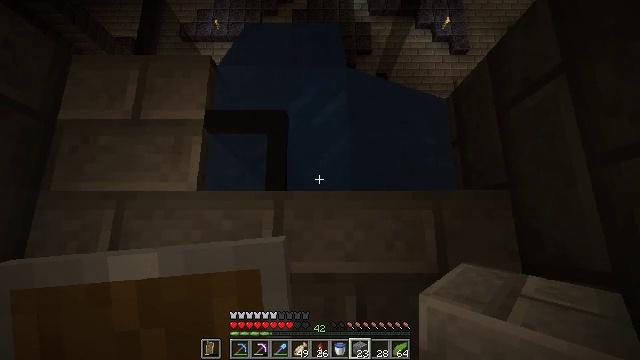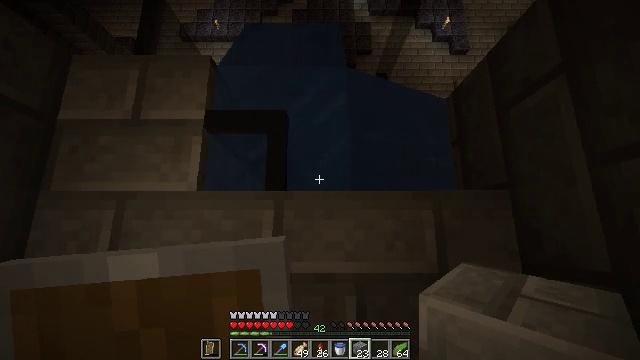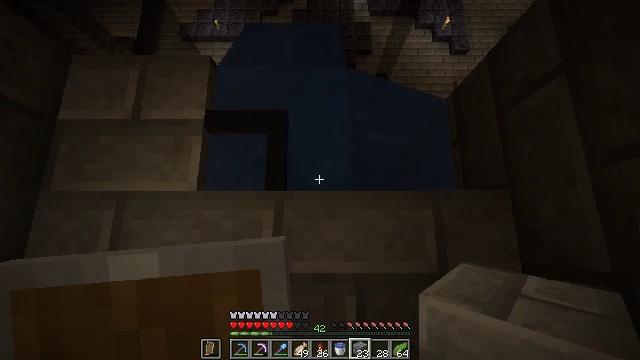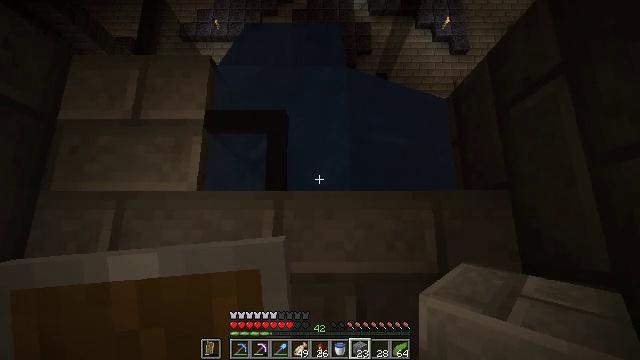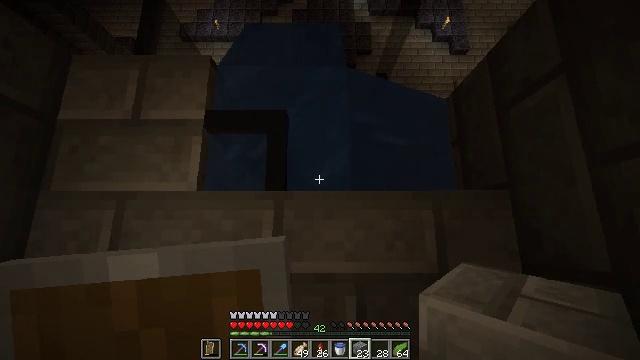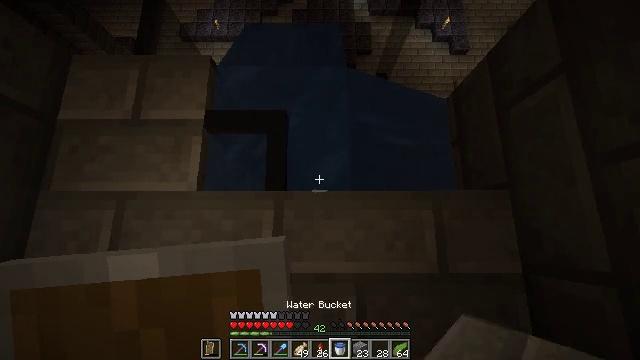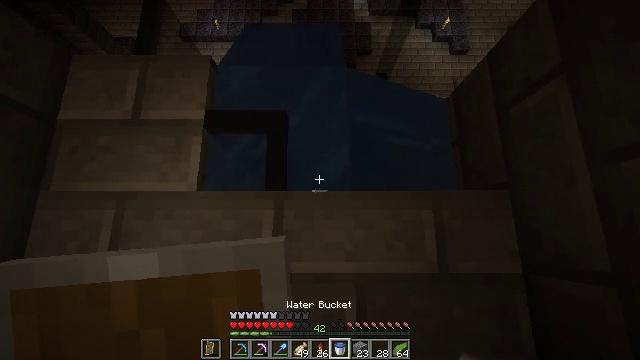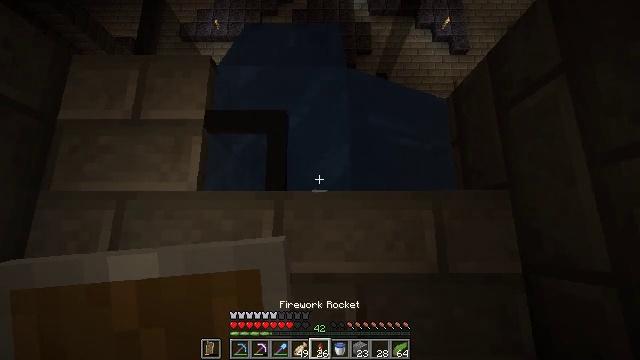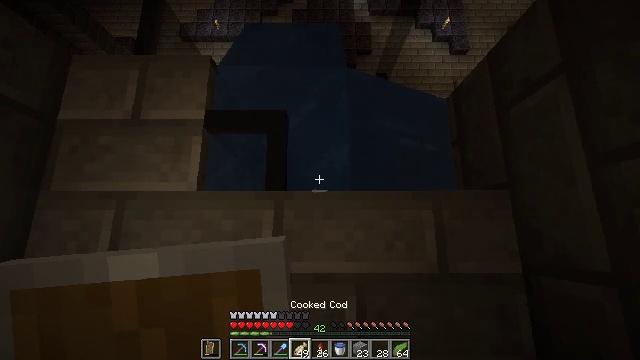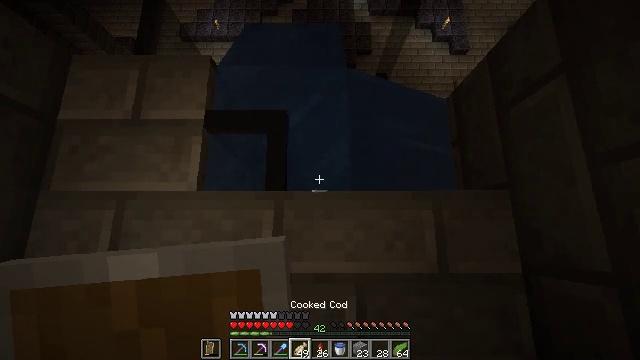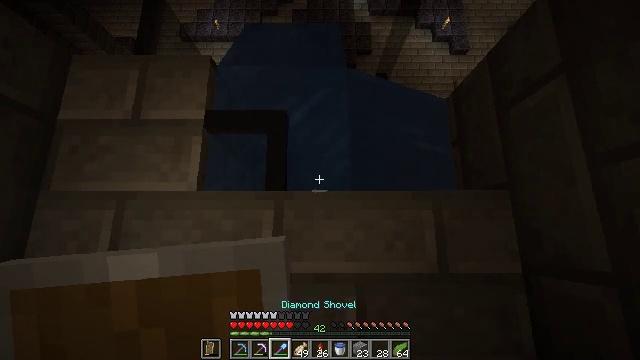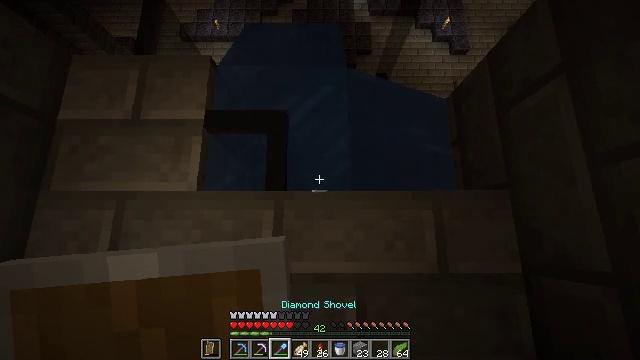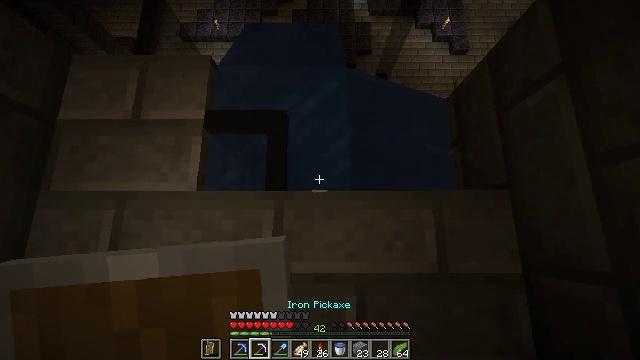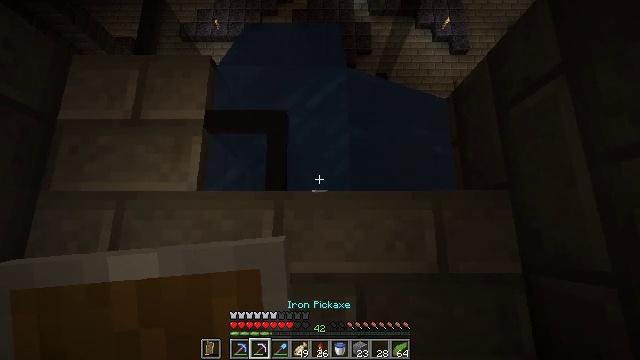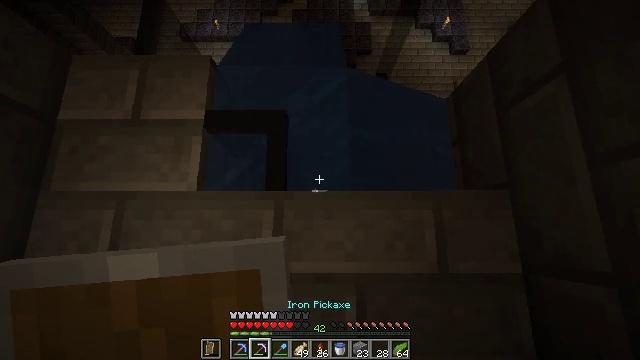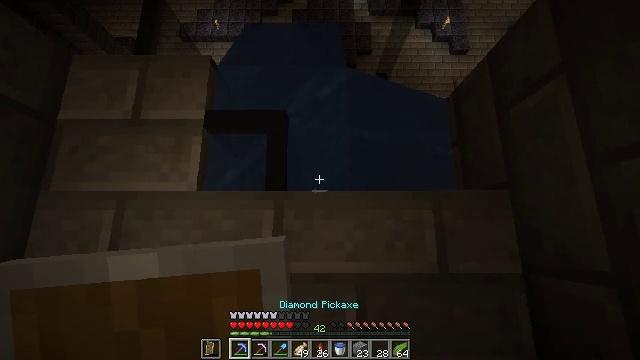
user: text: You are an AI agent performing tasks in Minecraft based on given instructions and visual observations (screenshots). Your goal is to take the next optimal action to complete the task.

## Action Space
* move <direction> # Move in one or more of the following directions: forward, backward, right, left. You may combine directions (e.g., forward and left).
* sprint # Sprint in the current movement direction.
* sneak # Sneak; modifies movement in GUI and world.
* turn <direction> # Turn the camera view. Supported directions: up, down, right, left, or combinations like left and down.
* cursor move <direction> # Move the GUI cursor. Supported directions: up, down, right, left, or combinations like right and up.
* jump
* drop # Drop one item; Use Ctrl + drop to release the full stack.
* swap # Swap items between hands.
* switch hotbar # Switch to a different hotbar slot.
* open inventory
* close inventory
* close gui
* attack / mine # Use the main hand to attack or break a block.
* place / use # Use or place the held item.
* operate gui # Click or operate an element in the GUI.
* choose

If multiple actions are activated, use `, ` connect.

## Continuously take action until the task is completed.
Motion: motion action
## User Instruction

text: Attack the black stained glass pane to break it.
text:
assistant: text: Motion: no_op
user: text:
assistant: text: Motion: no_op
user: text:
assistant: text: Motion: no_op
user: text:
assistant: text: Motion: no_op
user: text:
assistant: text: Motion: no_op
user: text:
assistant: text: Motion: no_op
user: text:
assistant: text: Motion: no_op
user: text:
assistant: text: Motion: no_op
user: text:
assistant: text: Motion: no_op
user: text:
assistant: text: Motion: no_op
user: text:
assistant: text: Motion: no_op
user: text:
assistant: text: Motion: no_op
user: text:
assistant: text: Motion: no_op
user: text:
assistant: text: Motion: no_op
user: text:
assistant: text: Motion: no_op
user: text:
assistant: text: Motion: no_op
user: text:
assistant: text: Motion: no_op
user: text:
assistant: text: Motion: no_op
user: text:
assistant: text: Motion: no_op
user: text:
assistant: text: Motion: no_op
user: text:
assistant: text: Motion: no_op
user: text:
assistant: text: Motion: no_op
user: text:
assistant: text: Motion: no_op
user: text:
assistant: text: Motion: no_op
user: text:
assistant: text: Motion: no_op
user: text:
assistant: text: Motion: no_op
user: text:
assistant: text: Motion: no_op
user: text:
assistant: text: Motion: no_op
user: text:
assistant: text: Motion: no_op
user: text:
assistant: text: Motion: move forward and move left